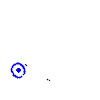
Particle: proton